Interaction volume radius: 10 \u00c5
Interaction volume height: 15 \u00c5
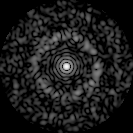
Disorder parameter: 0.8484